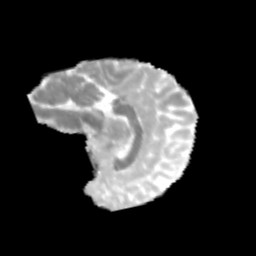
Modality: MD
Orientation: sagittal
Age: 11
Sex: male
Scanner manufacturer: siemens
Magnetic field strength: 3 T
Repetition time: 3.8 s
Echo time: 0.07 s